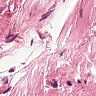
Metastatic tissue present: no